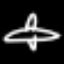
Label: airplane